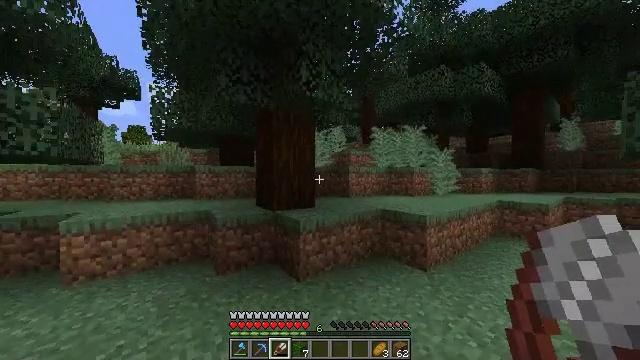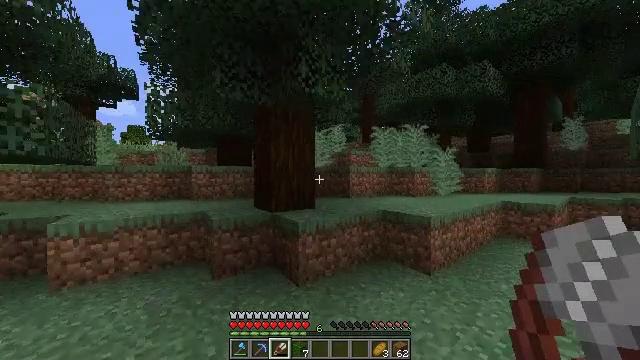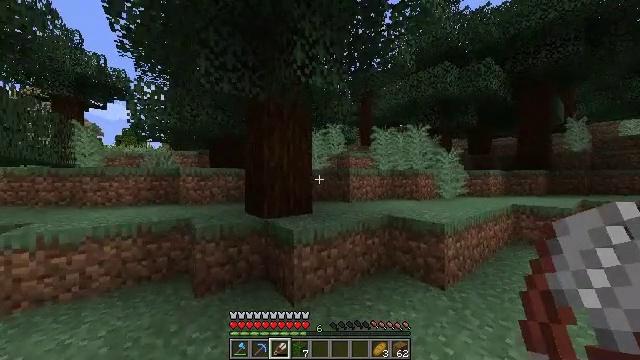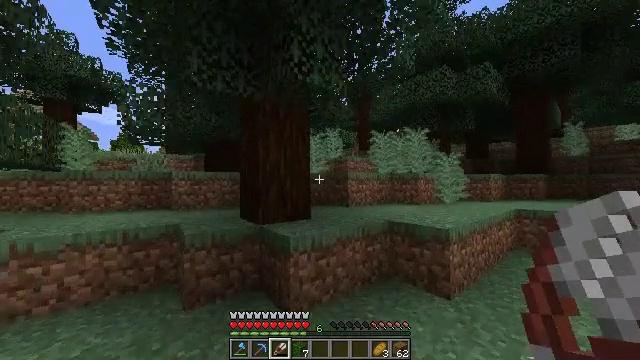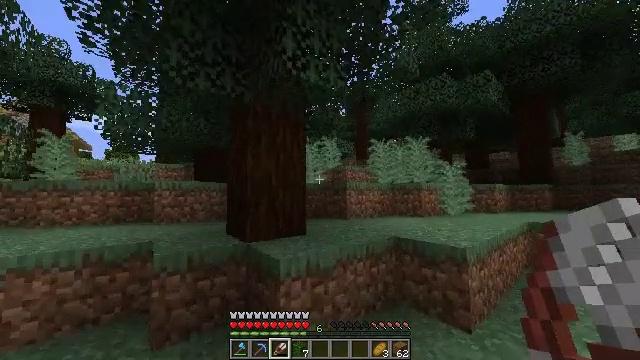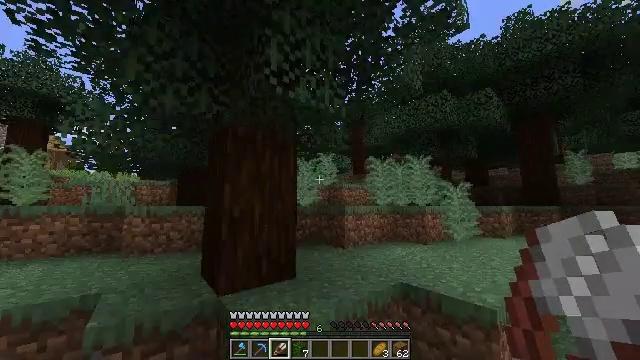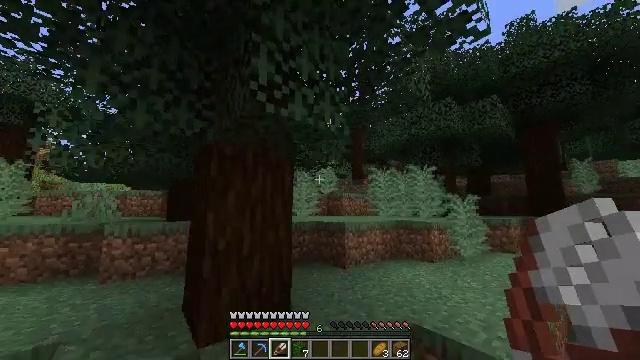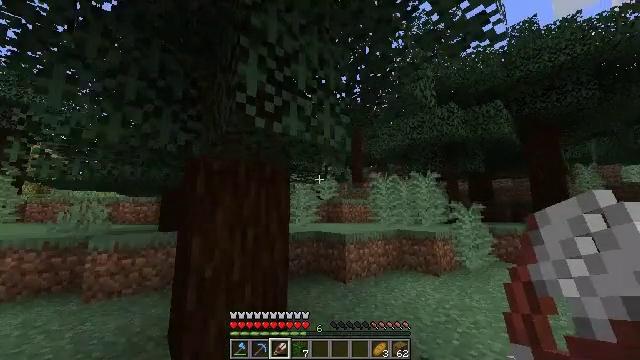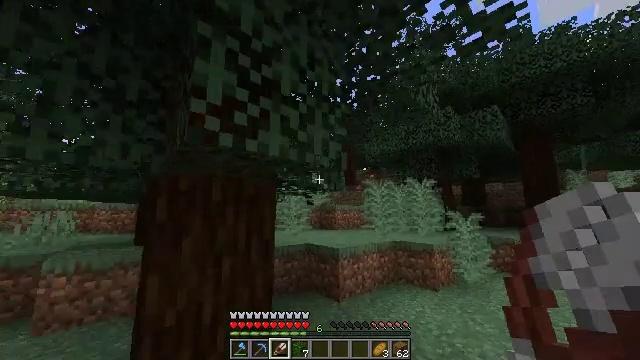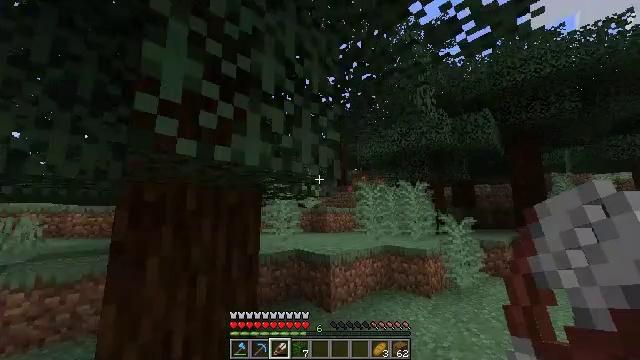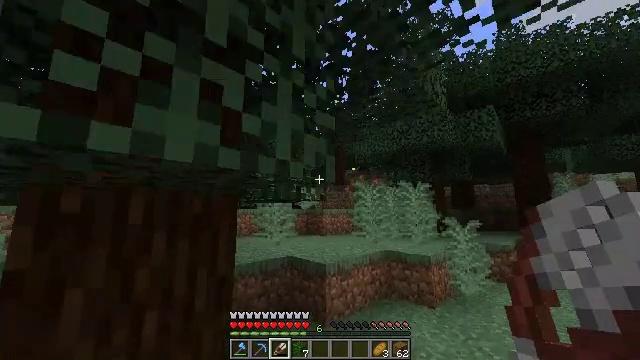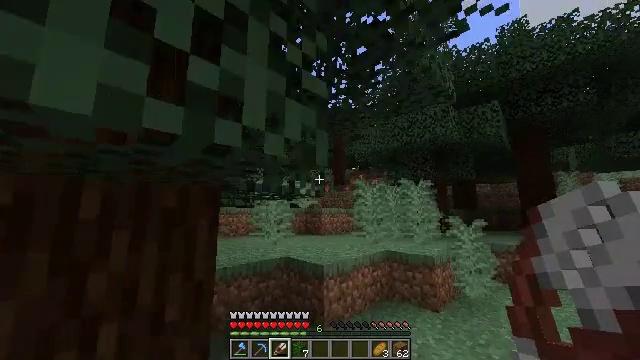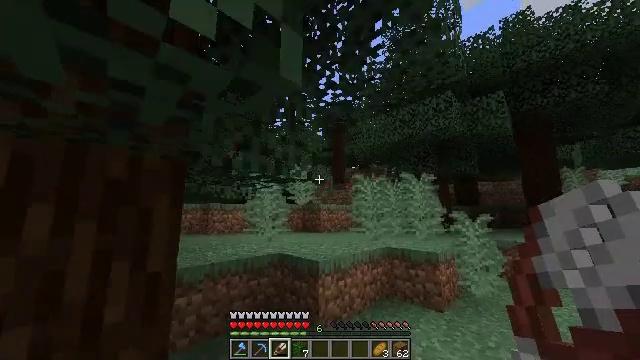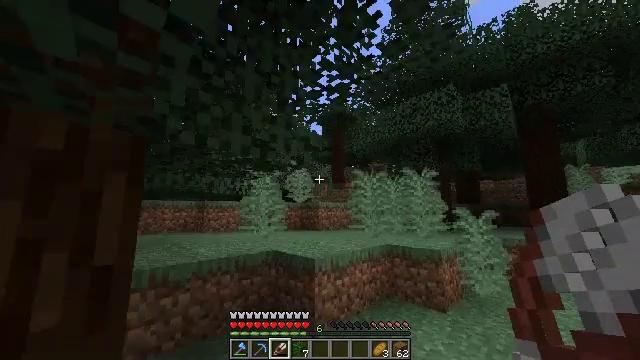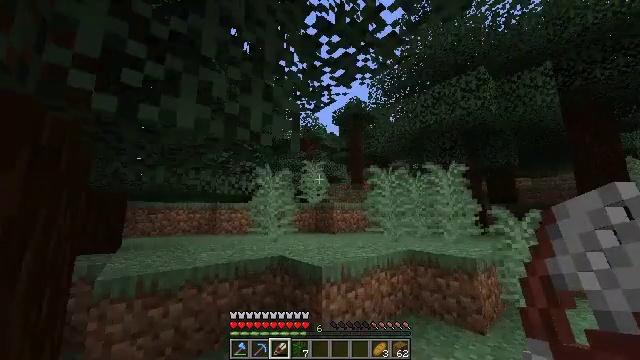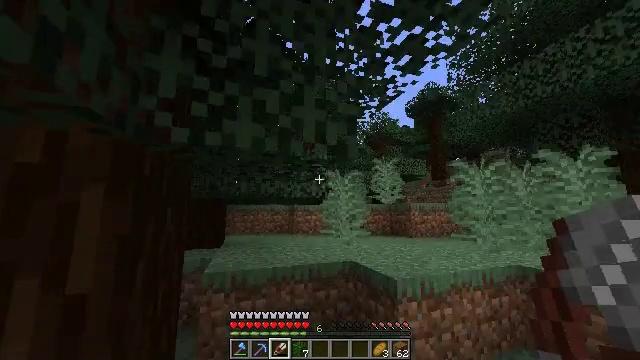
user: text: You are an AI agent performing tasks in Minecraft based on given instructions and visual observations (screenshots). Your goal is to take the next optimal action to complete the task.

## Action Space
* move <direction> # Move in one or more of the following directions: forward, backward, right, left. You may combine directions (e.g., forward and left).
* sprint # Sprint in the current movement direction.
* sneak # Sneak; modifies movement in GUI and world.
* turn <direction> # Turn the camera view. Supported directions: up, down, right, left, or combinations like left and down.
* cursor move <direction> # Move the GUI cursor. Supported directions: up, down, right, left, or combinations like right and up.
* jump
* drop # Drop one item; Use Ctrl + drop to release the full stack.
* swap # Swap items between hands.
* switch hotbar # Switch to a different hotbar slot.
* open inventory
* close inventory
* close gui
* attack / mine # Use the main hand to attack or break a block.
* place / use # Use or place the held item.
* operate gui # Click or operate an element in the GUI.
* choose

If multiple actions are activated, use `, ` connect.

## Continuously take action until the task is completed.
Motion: motion action
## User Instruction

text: Destroy the spruce leaves to get sticks and saplings.
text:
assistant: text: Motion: move forward, sprint
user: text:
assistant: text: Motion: move forward, sprint
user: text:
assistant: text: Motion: move forward, sprint, turn up
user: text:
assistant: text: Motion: move forward, sprint, turn up
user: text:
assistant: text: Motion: move forward, sprint, turn up, jump
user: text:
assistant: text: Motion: move forward, sprint, jump
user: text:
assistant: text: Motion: move forward and move right, sprint, jump
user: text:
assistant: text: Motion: move forward and move right, sprint, turn right, jump
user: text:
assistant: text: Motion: move forward and move right, sprint, turn right, jump
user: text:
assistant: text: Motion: move forward and move right, sprint, jump
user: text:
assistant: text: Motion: move forward and move right, sprint, jump
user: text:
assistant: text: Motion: move forward and move right, sprint, jump
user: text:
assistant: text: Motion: move forward and move right, sprint, jump
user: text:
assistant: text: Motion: move forward and move right, sprint, turn left, jump
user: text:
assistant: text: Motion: move forward and move right, sprint, turn left, jump
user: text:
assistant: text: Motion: move forward and move right, sprint, turn left, jump
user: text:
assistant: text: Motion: move forward and move right, sprint, turn left, jump
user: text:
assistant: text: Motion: move forward, sprint, turn left
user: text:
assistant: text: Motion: move forward and move left, sprint, turn left and down, jump
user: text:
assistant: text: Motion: move forward and move left, sprint, turn left and down, jump
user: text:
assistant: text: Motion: move forward and move left, sprint, turn left and down, jump
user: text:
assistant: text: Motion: move forward and move left, sprint, jump
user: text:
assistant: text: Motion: move forward and move left, sprint, jump
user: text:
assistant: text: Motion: move forward and move left, sprint, jump
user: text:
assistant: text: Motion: move forward and move left, sprint, jump
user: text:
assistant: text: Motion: move forward and move left, sprint, turn right, jump
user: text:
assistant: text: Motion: move forward and move left, sprint, turn right, jump
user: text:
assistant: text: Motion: move forward, sprint, turn right, jump
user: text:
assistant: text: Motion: move forward, sprint, turn right and down, jump
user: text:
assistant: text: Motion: move forward, sprint, turn right and down, jump